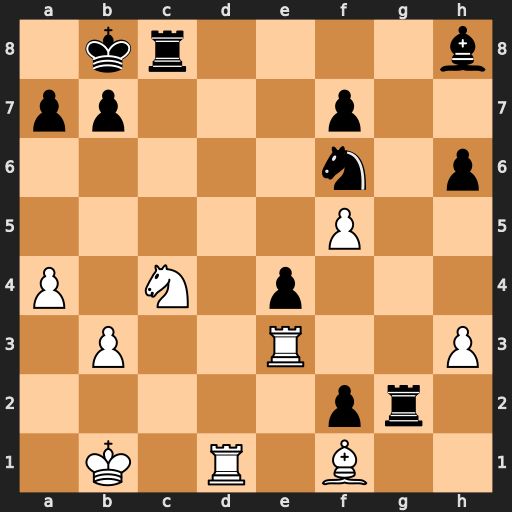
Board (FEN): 1kr4b/pp3p2/5n1p/5P2/P1N1p3/1P2R2P/5pr1/1K1R1B2
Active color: w
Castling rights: -
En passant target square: -
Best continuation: Bxg2 Rg8 Bf1